Question: I want to scroll to specific item depending upon where user has clicked. All my items of list view are of different heights. Please see the image below.

So if user clicks on the list item 1, lets suppose, so it's bottom should be scrolled till the top of the softkeyboard.
Heights of items and keyboard vary. I have tried 'getTop', 'getHeight', 'getMeasuredHeight' but nothing has been working so far.
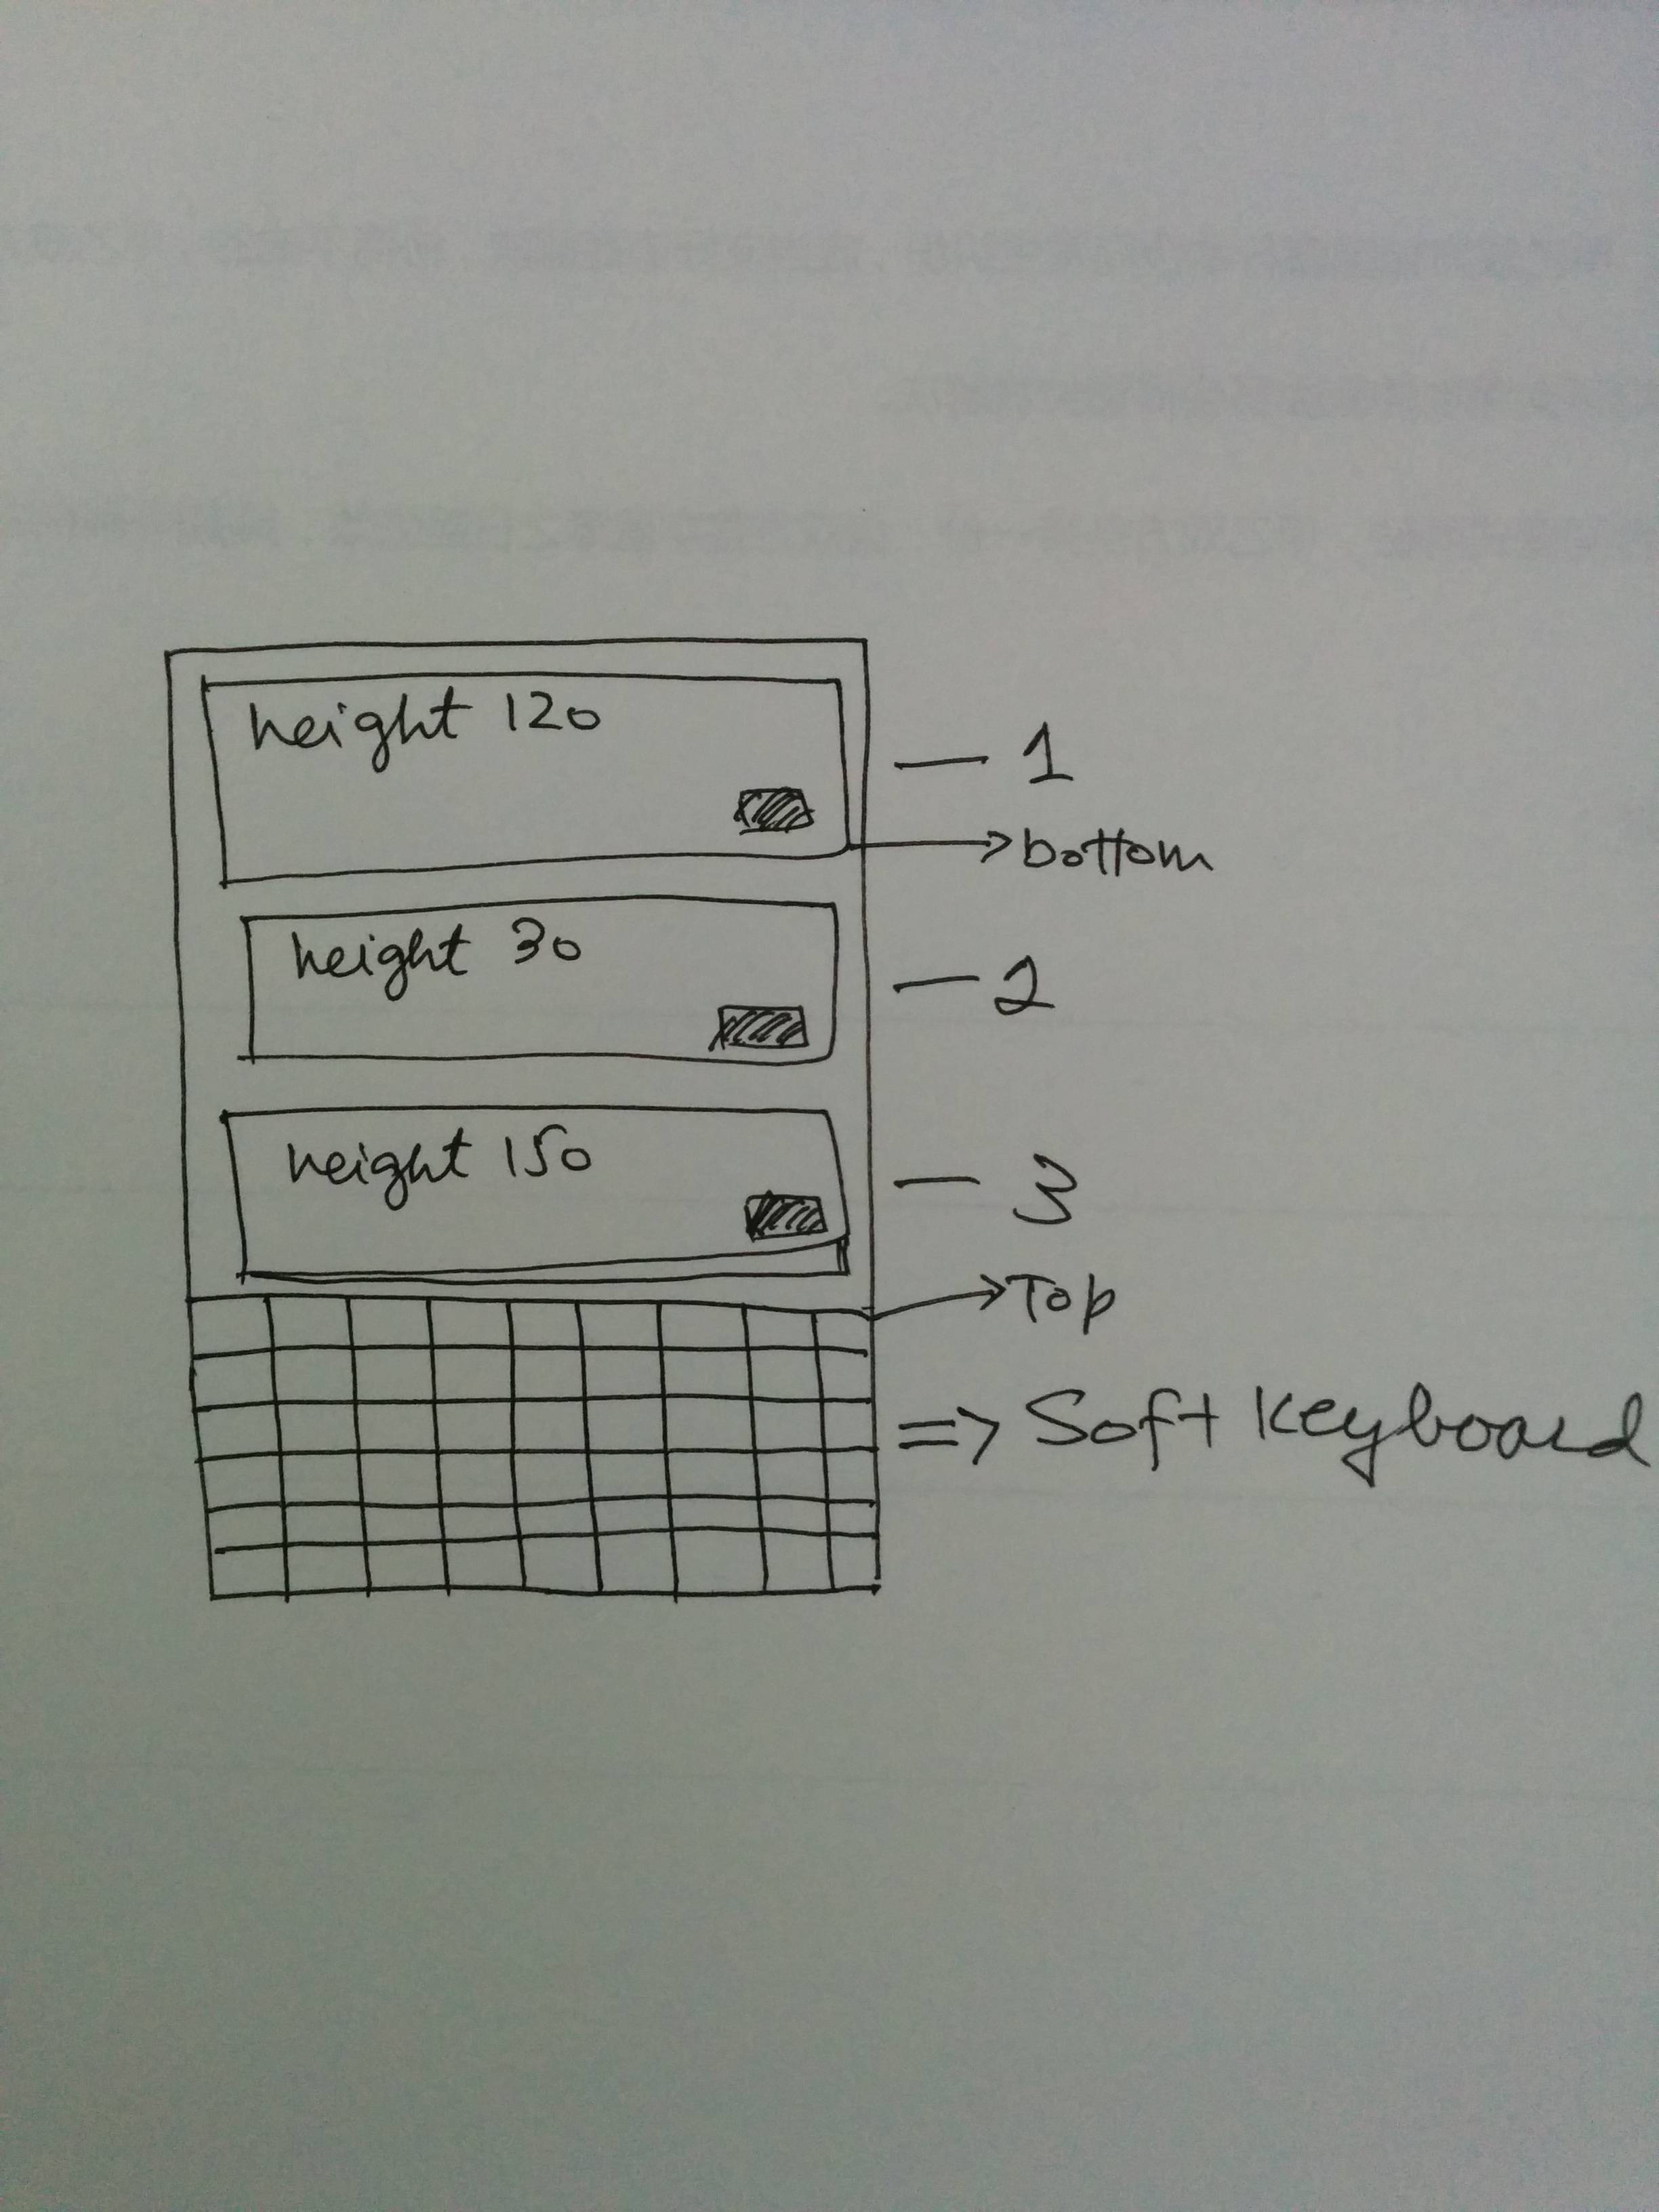
Answer:
This is the distance formula. You can achieve your functionality using this. You need
- - -
Suppose following is your ListView, that is being clicked
'''
int[] loc = new int[2];
lvItem_button.getLocationOnScreen(loc);
'''
Put a layout at the bottom of your layout, mark your activity as 'AdjustPan' in 'Android Manifest', now it will always be at the top of keybaord, when ever the keyboard will open.
Get it's coordinates the same way.
'''
int[] cords= new int[2];
keyboard_top_layout.getLocationOnScreen(cords);
double distance = Math.sqrt(Math.pow((cords[0] - loc[0]), 2) + Math.pow((cords[1] - loc[1]), 2));
distance -= heightOfItem; //subtract height because we want to align bottom of item to top of keyboard
distance = Math.ceil(distance);
lvItem.smoothScrollBy((int) -distance, 500); //-distance because X is increasing at bottom and decreasing at top. 500 is delay in scrolling. so it's smooth scroll
'''
All done :)